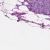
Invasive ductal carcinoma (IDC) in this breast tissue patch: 0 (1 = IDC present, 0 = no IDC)